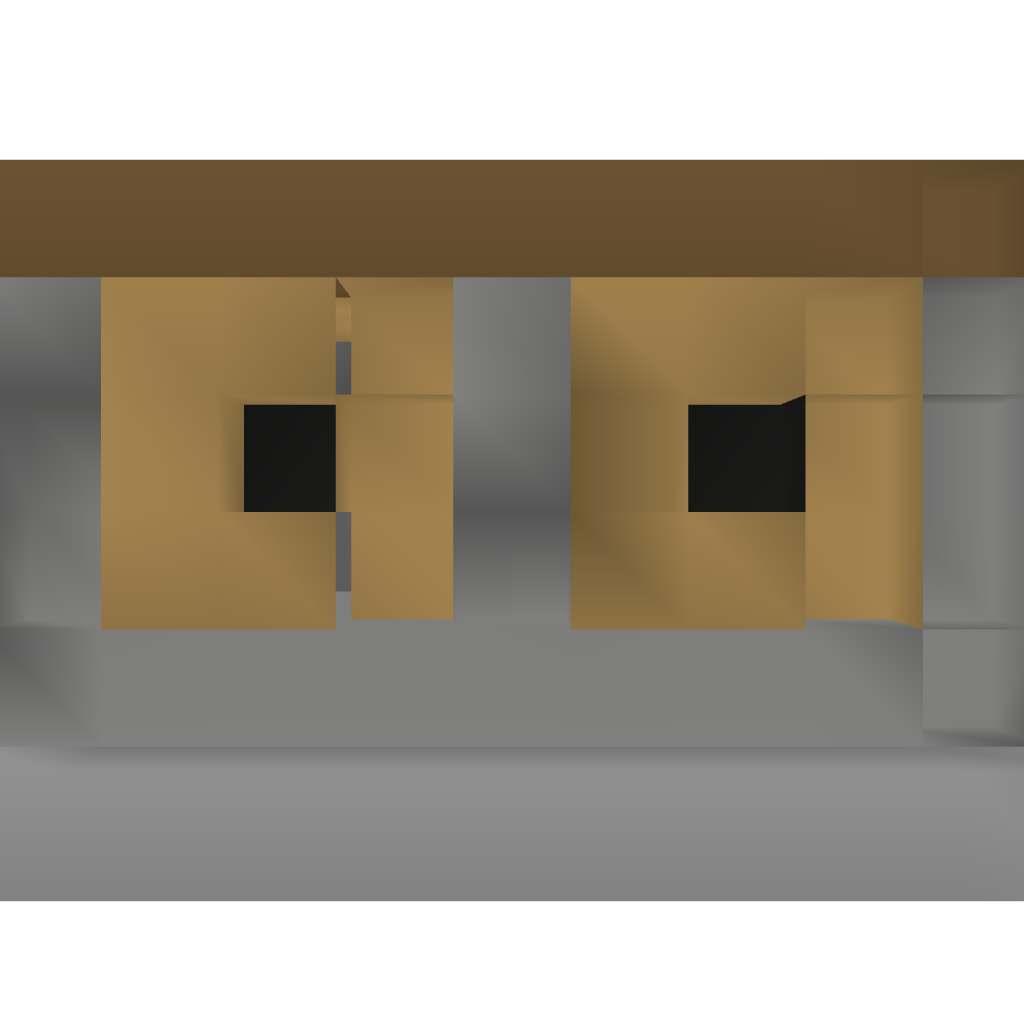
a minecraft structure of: Small wooden house